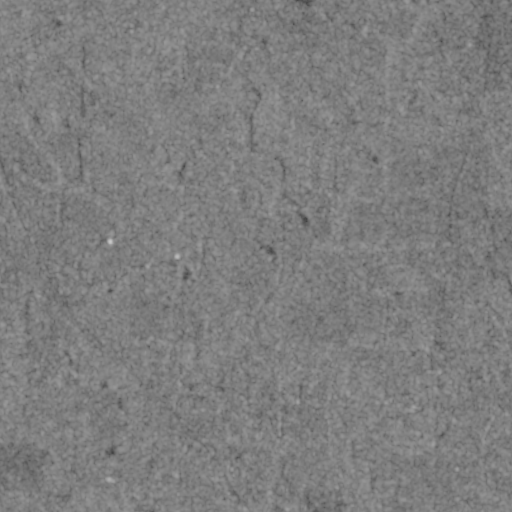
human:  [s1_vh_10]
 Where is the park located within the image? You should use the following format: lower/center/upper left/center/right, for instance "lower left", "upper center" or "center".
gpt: The park is located in the lower right of the image.
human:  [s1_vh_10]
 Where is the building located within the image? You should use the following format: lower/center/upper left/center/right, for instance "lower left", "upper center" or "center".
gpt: The building is located in the center left of the image.
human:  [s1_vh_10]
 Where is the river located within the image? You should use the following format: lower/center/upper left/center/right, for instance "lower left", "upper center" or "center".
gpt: The river is located in the lower right of the image.
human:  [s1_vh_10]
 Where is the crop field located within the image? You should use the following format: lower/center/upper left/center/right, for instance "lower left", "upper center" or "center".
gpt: There is no crop field in the image.

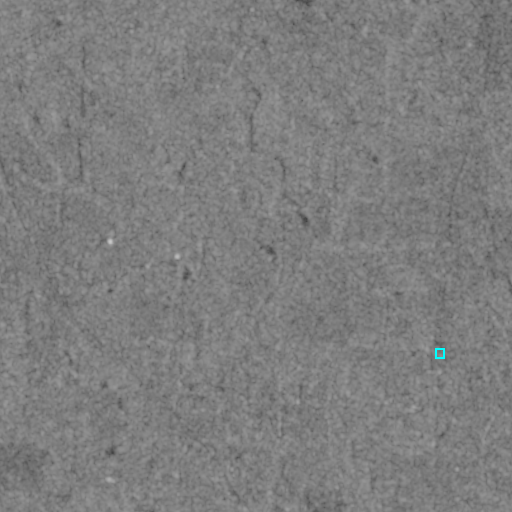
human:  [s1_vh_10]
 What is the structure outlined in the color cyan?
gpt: The structure outlined in cyan is a park.
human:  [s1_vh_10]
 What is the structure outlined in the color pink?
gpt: There is no pink outline.